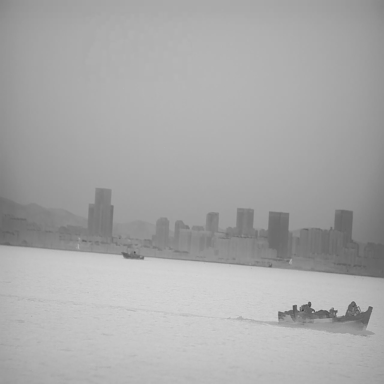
There are two bulk_carriers in the infrared image.